Field crop: maize
Growth stage: 2
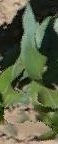
Species: maize